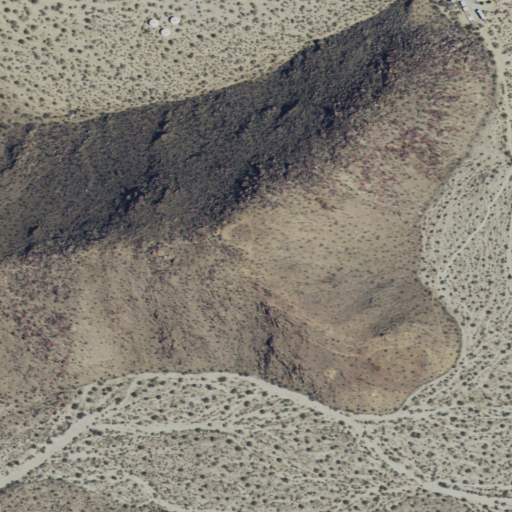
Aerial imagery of cape in California named Panorama Outlook containing shrub, barren land, low intensity development, and open development